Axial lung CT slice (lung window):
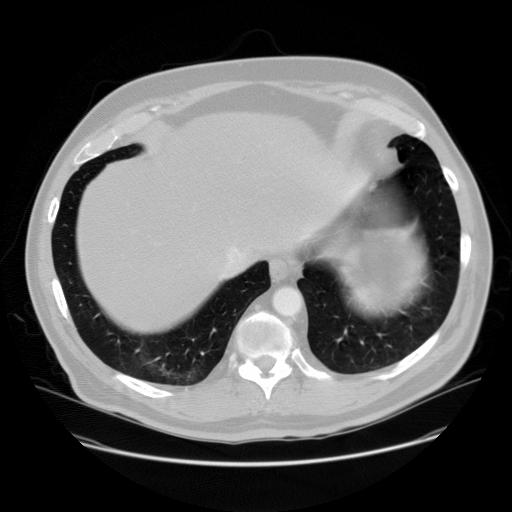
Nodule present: no